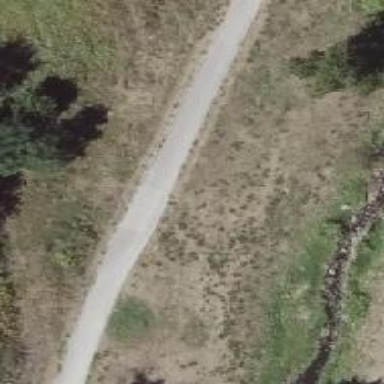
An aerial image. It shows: Footway along the road.